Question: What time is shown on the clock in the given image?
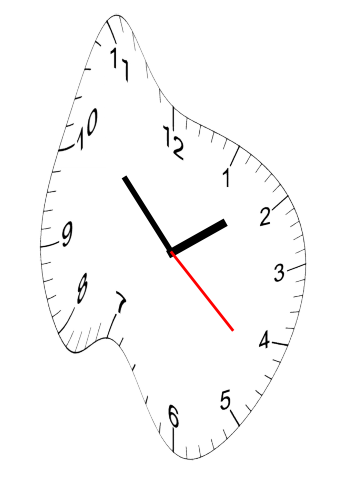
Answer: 01:52:22